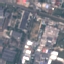
Land use / land cover: Industrial